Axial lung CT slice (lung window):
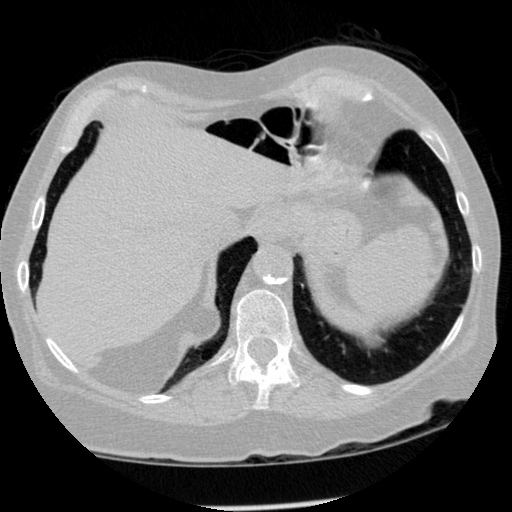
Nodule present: no